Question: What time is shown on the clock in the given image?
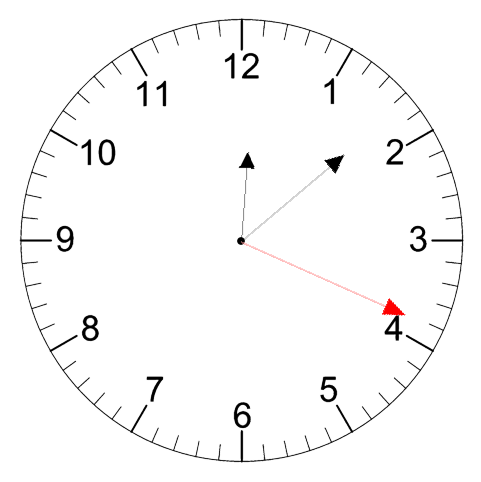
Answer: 12:08:19